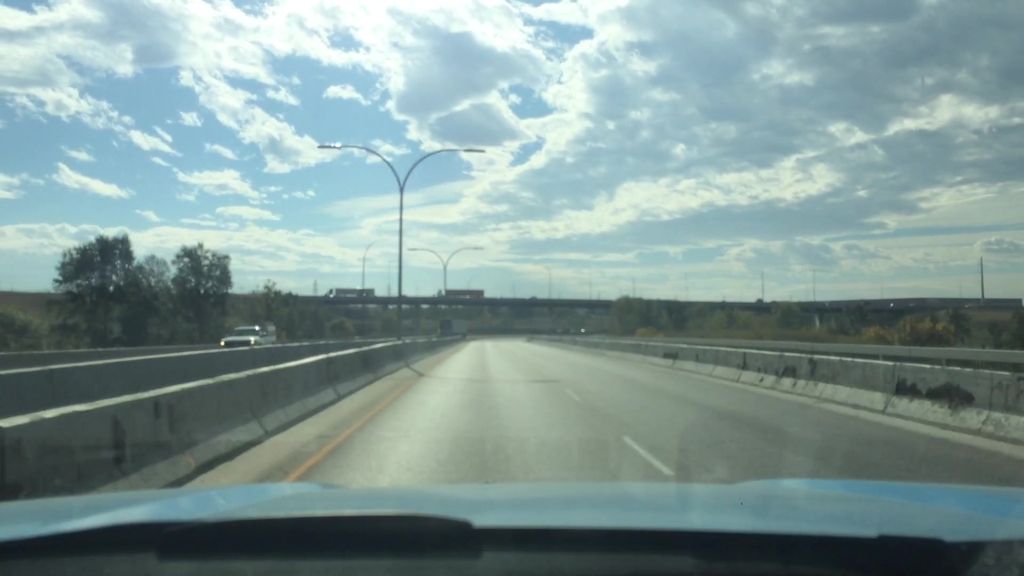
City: calgary